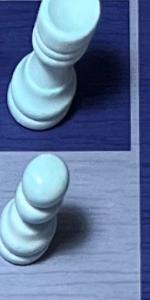
Label: Pawn_White